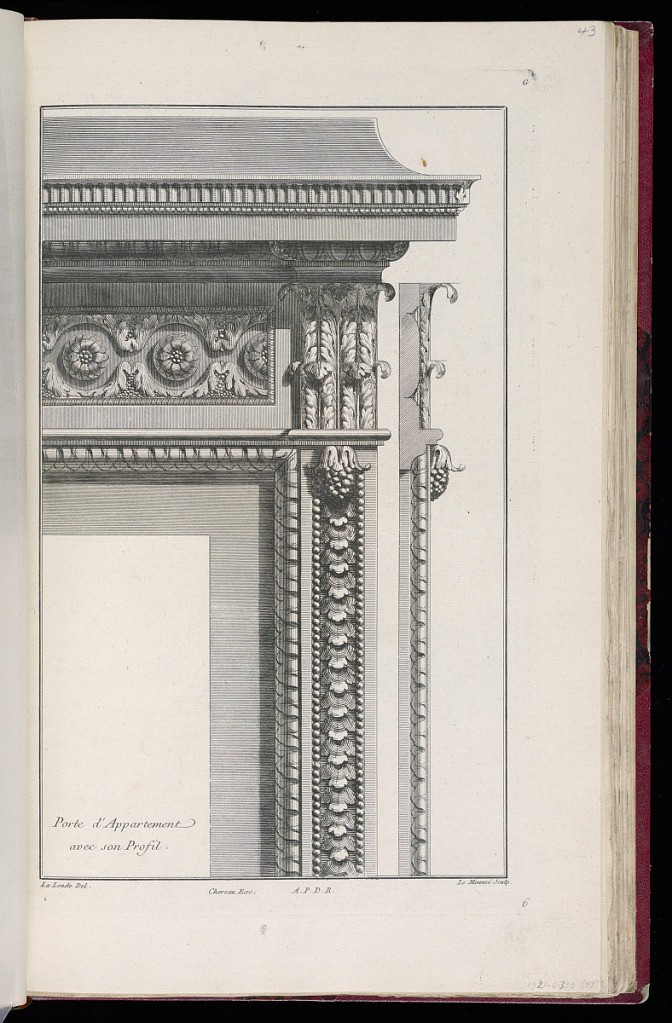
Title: Porte d'Appartement avec son Profil.
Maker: Richard de Lalonde, French, active 1780–96
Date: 1785-1788
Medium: Etching on off-white laid paper
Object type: Print
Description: Apartment door design. The cornice is decorated with fluting, lamb's tongue, and egg and dart ornamentation. The frieze of the door has rosettes set within acanthus leaves. The borders along the door have lamb's tongue framing, and vertical panels of leaf and bead design. The plate is signed and numbered.